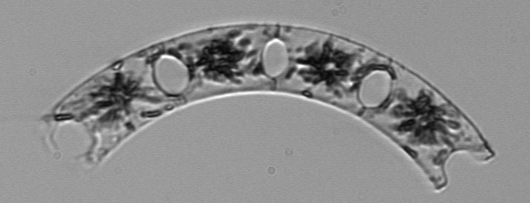
Label: Eucampia